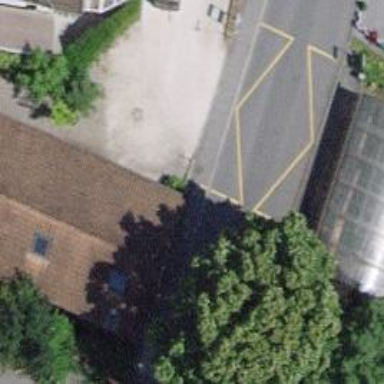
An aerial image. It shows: Bus stop with platform for public transport.